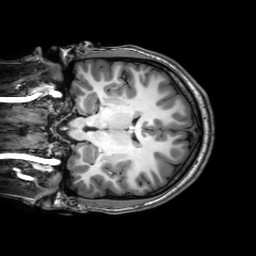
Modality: T1w
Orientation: coronal
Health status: healthy
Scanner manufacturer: philips
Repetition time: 0.008149 s
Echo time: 0.00373 s